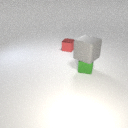
large gray rubber cube above small green metal cube